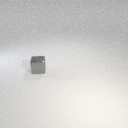
small gray metal cube